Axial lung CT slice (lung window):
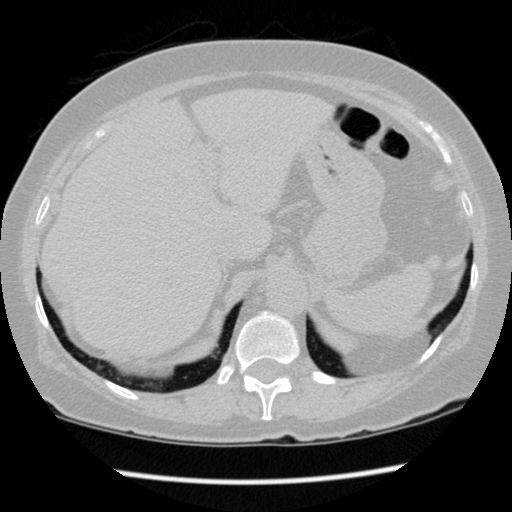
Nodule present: no